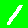
Digit: 1